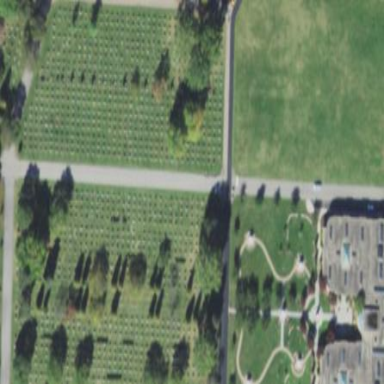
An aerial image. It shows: Historical memorial located in graveyard.